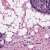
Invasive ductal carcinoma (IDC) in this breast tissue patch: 1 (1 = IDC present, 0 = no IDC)